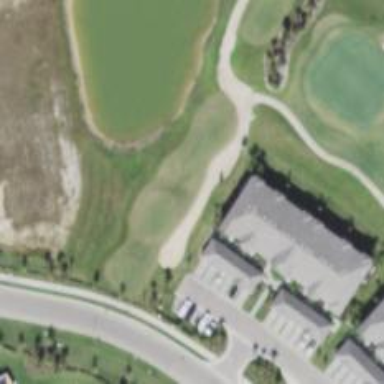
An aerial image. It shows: Golf cartpath that is also road path.